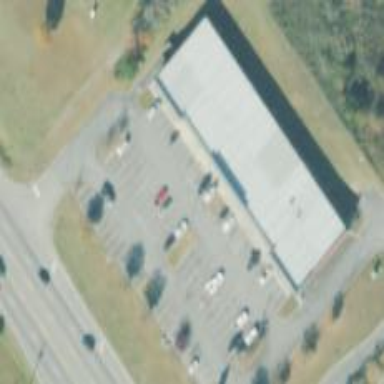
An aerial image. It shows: Retail building.